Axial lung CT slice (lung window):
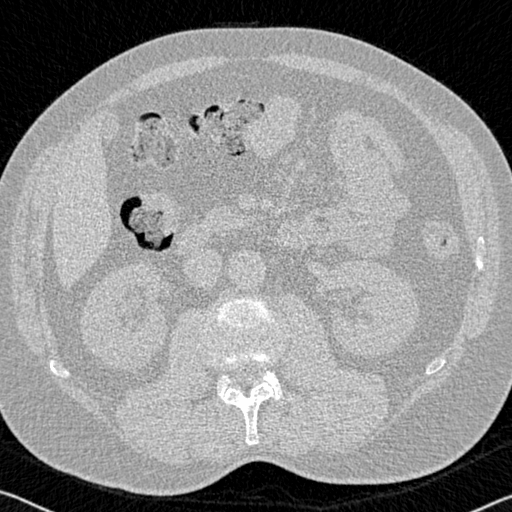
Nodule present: no